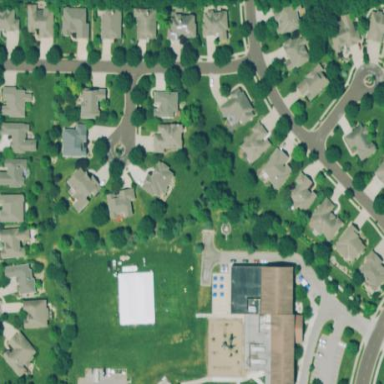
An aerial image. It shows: Residential area consisting of single-family homes.